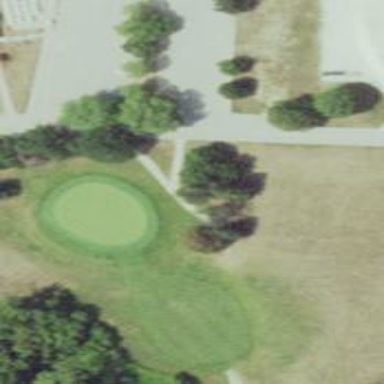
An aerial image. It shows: Service road designated as golf cart path.